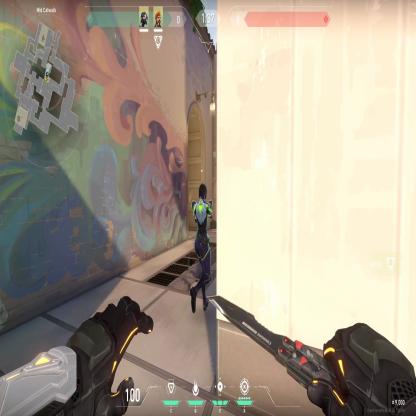
Label: teammate